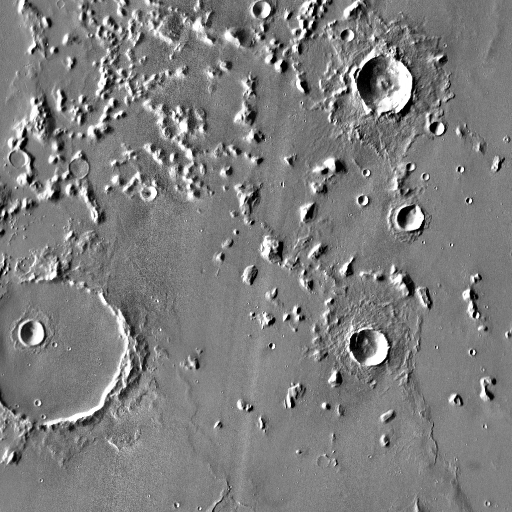
Crater classes present: Background, Other, Layered